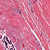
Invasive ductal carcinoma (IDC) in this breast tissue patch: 0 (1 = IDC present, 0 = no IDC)